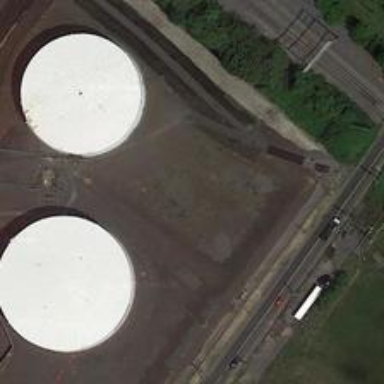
Two huge, white circles come into view while a railway passes through aside .